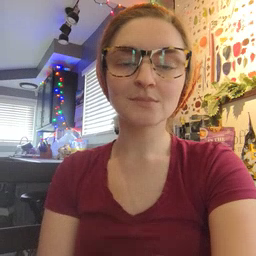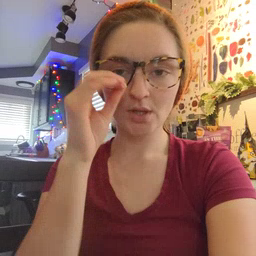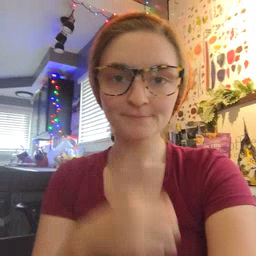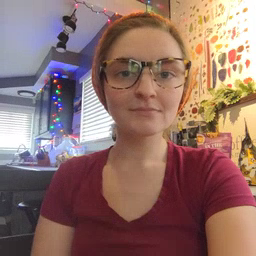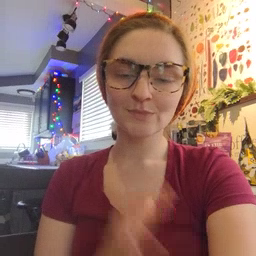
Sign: owl